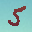
Label: 5